Question: I want to disable copy/paste menu and i'm using HTML tag in 'UITextView' in which multiple hyperlinks and want to only disable menu.
My texview image

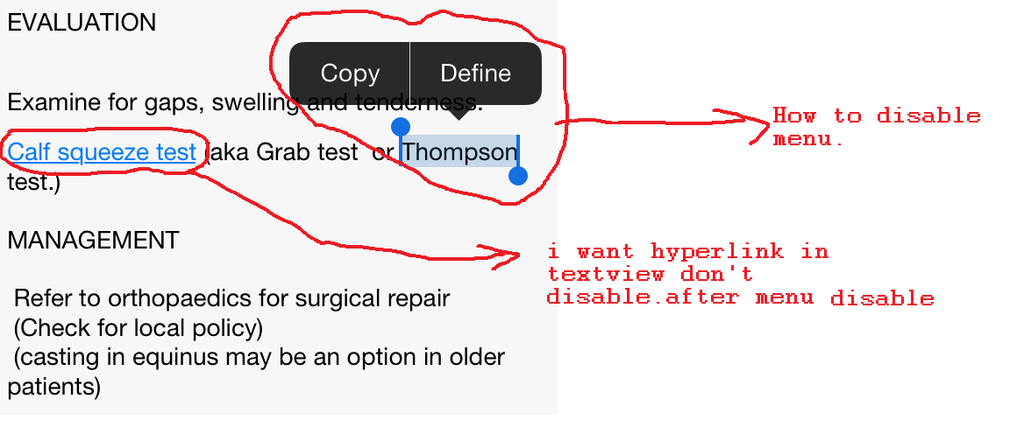
Answer: just try to create a subclass of UITextView that overrides the 'canPerformAction:withSender:' method
'''
- (BOOL)canPerformAction:(SEL)action withSender:(id)sender
{
if (action == @selector(paste:))
return NO;
return [super canPerformAction:action withSender:sender];
}
'''